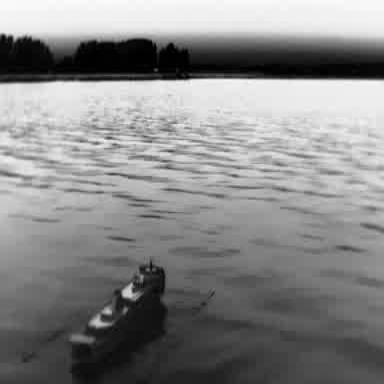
There is a container_ship in the infrared image.